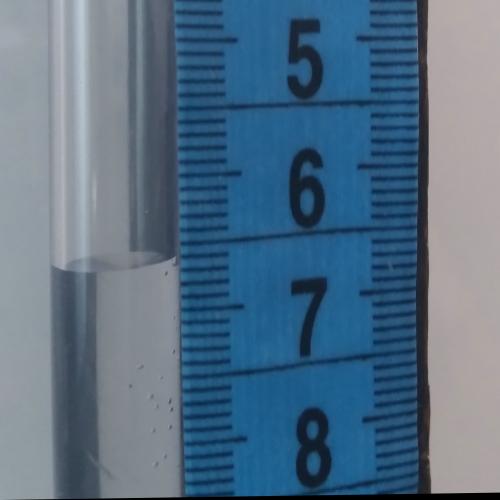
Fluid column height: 6.6 cm